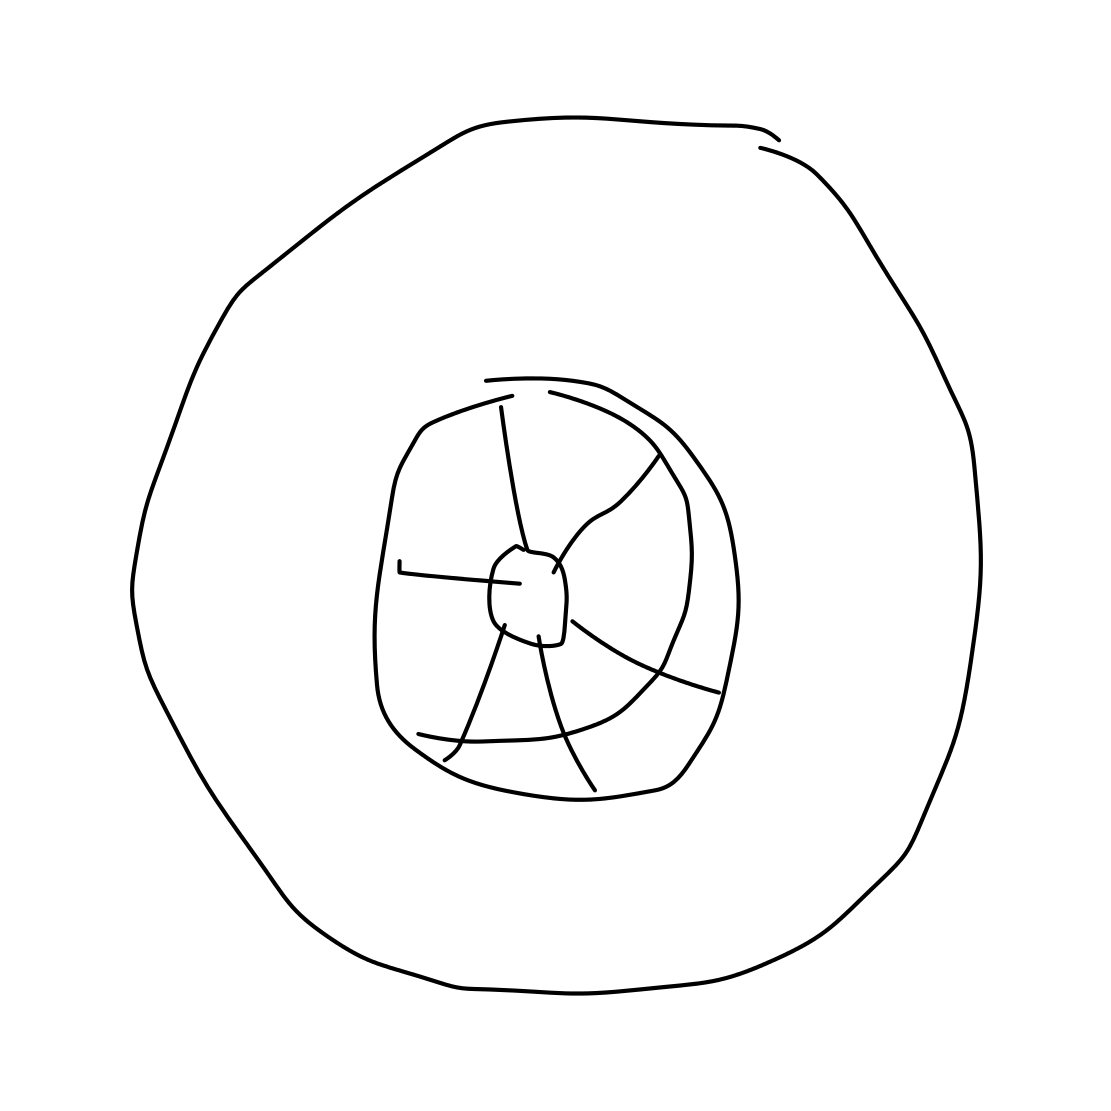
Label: tire